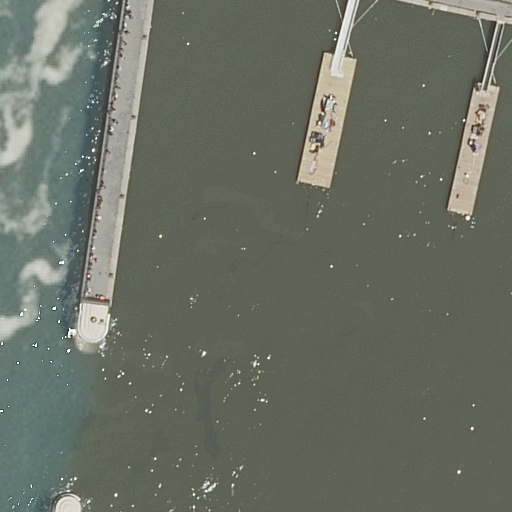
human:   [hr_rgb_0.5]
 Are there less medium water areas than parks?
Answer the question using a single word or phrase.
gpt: yes

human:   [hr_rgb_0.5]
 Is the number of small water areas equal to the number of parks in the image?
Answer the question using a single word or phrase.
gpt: no

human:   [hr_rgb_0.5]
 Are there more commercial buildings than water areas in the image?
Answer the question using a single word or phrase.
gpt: no

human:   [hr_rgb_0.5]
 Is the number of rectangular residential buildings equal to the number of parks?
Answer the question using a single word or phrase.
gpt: no

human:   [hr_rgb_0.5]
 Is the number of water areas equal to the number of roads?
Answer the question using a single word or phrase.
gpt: no

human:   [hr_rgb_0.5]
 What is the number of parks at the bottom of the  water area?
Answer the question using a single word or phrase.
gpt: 0

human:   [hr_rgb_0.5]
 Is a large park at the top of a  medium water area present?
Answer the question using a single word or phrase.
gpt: no

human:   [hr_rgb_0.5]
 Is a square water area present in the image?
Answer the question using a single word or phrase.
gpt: no

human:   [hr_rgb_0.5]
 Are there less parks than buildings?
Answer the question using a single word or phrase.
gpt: no

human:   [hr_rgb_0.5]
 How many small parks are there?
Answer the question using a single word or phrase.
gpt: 0

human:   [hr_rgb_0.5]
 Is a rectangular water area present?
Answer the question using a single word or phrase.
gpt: no

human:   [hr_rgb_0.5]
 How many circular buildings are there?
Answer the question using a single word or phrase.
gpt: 0

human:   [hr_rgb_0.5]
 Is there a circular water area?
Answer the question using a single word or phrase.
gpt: no

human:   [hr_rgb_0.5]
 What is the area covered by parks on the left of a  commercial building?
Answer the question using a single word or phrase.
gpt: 0m2

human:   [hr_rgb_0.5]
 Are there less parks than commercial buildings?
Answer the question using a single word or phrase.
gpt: no

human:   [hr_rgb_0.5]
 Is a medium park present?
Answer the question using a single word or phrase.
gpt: no

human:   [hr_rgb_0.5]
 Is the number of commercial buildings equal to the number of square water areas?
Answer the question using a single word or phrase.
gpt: yes

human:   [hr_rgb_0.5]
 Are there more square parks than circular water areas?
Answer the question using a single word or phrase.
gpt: no

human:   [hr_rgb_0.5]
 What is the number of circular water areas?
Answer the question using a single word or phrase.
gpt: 0

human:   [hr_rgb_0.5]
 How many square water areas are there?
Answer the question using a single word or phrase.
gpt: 0

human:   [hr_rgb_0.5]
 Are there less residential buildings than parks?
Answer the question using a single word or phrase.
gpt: yes

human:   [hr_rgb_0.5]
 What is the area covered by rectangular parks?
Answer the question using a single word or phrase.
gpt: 0m2

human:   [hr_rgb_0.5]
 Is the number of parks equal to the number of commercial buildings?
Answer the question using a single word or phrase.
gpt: no

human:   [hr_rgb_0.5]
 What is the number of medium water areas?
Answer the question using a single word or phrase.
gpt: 0

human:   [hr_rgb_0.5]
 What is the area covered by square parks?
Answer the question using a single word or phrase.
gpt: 0m2

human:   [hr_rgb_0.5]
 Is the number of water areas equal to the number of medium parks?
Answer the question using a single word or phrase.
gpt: no

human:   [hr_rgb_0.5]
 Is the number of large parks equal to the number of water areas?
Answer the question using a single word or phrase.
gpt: yes

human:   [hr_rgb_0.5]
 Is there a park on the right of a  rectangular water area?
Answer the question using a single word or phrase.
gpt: no

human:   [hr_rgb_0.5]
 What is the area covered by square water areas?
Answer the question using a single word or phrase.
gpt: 0m2

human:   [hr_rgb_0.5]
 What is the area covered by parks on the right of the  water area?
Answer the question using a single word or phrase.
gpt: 0m2

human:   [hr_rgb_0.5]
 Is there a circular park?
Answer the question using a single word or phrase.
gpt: no

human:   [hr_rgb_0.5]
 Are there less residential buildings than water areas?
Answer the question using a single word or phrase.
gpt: yes

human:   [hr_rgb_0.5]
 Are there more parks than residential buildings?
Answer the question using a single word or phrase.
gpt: yes

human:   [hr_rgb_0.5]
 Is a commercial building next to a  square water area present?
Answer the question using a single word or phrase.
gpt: no

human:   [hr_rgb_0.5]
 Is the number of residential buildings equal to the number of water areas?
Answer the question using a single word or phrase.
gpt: no

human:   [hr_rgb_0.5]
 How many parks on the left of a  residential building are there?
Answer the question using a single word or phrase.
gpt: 0